Question:
I use a template for my web project and in asp.net. In localhost my icons seen clearly like top of picture but when i upload it to host it seen like below the correct one. When i look css codes of template i saw like this:
'''
@font-face {
font-family: 'FontAwesome';
src: url('../font/fontawesome-webfont.eot?v=3.1.0');
src: url('../font/fontawesome-webfont.eot?#iefix&v=3.1.0') format('embedded-opentype'),url('../font/fontawesome-webfont.woff?v=3.1.0') format('woff'),url('../font/fontawesome-webfont.ttf?v=3.1.0') format('truetype'),url('../font/fontawesome-webfont.svg#fontawesomeregular?v=3.1.0') format('svg');
font-weight: normal;
font-style: normal;
}
[class^="icon-"], [class*=" icon-"] {
font-family: FontAwesome;
font-weight: normal;
font-style: normal;
text-decoration: inherit;
-webkit-font-smoothing: antialiased;
*margin-right: .3em;
}
[class^="icon-"]:before, [class*=" icon-"]:before {
text-decoration: inherit;
display: inline-block;
speak: none;
}
.icon-large:before {
vertical-align: -10%;
font-size: 1.3333333333333333em;
}
a [class^="icon-"], a [class*=" icon-"], a [class^="icon-"]:before, a [class*=" icon-"]:before {
display: inline;
}
[class^="icon-"].icon-fixed-width, [class*=" icon-"].icon-fixed-width {
display: inline-block;
width: 1.2857142857142858em;
text-align: center;
}
[class^="icon-"].icon-fixed-width.icon-large, [class*=" icon-"].icon-fixed-width.icon-large {
width: 1.5714285714285714em;
}
ul.icons-ul {
list-style-type: none;
text-indent: -0.7142857142857143em;
margin-left: 2.142857142857143em;
}
ul.icons-ul > li .icon-li {
width: .7142857142857143em;
display: inline-block;
text-align: center;
}
[class^="icon-"].hide, [class*=" icon-"].hide {
display: none;
}
.icon-muted {
color: #eee;
}
.icon-glass:before {
content: "
000";
}
'''
I am not good at css. What is that and how can i solve this?
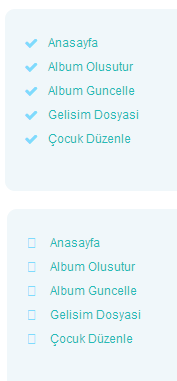
Answer: Make sure you also upload the font to the webhost, and link it correctly according to this line: '../font/fontawesome-webfont.eot?v=3.1.0'